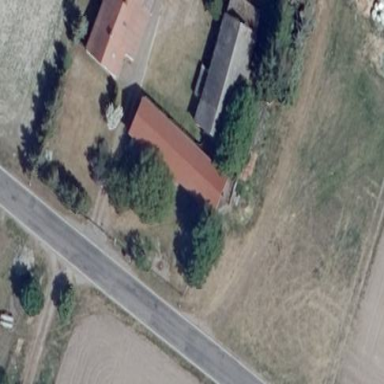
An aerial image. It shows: Building with red gabled roof oriented along its length.